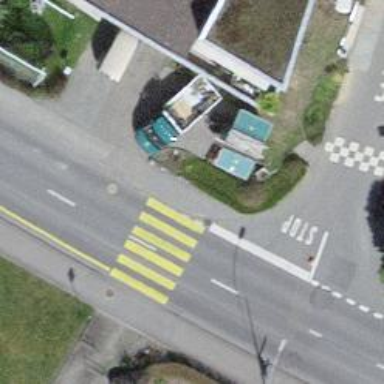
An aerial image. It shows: Uncontrolled zebra crossing with notable zebra markings.